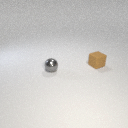
small brown rubber cube to the right of small gray metal sphere